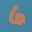
Label: 6